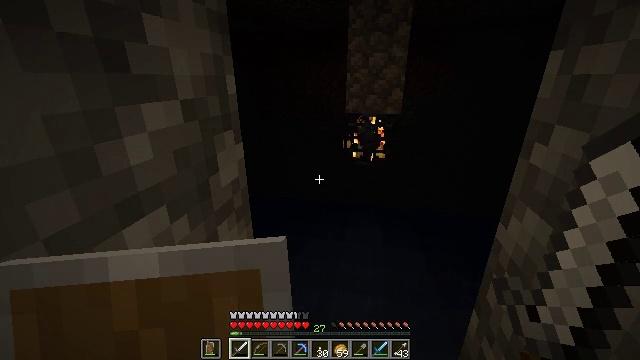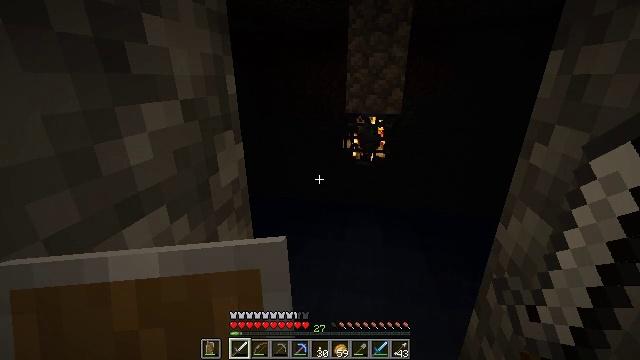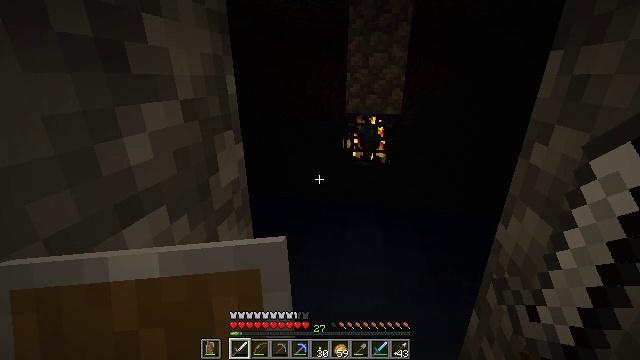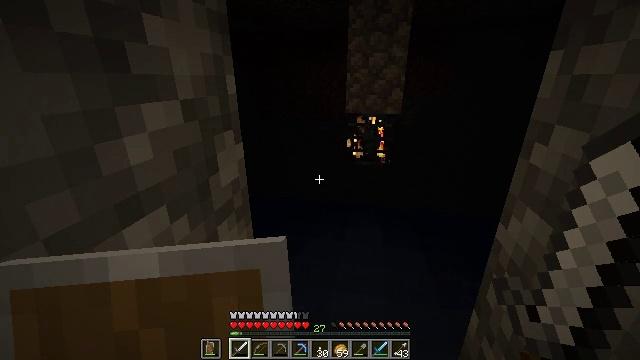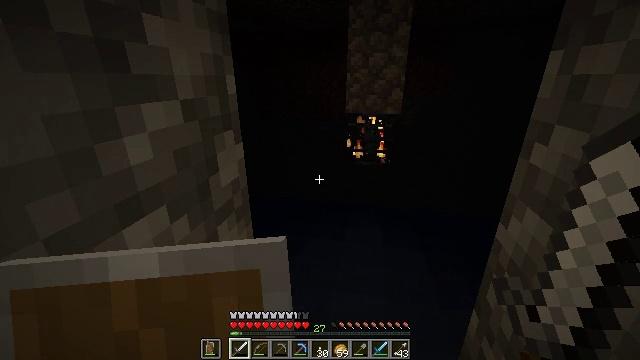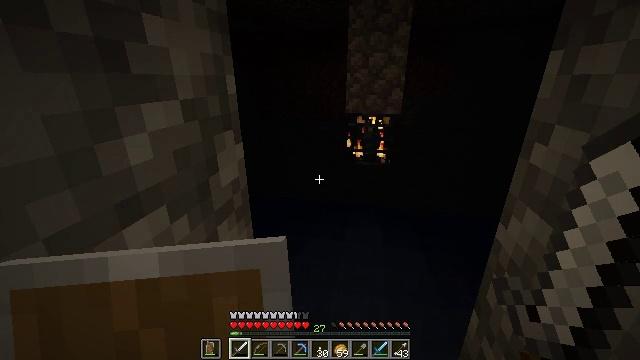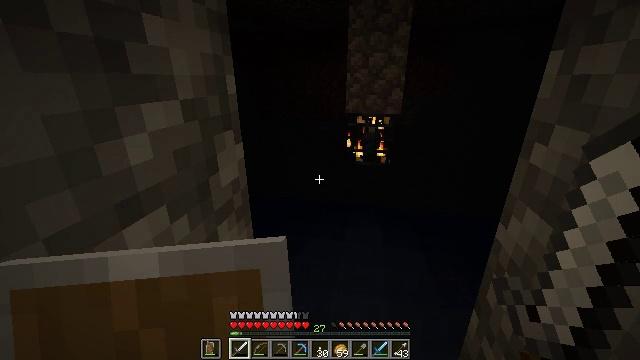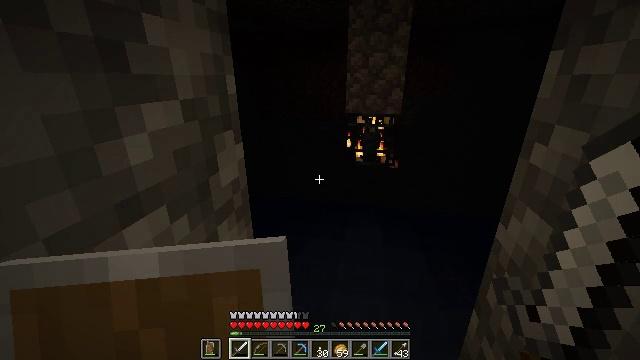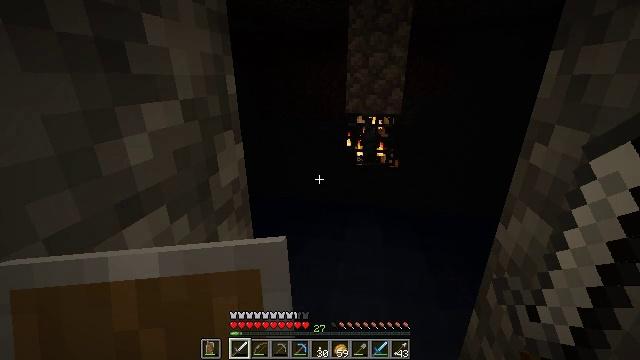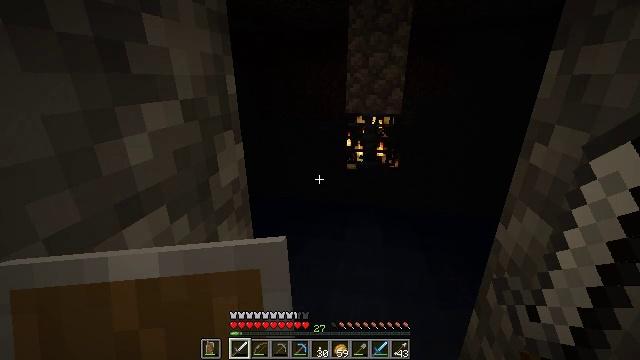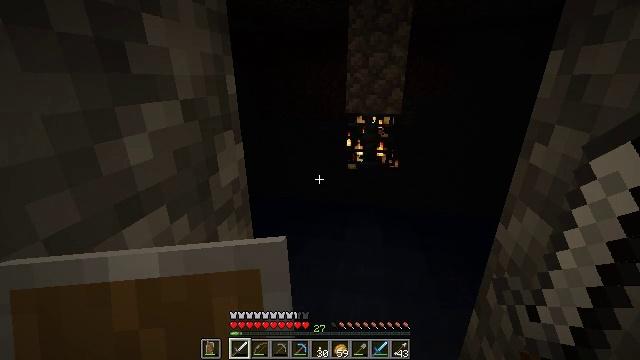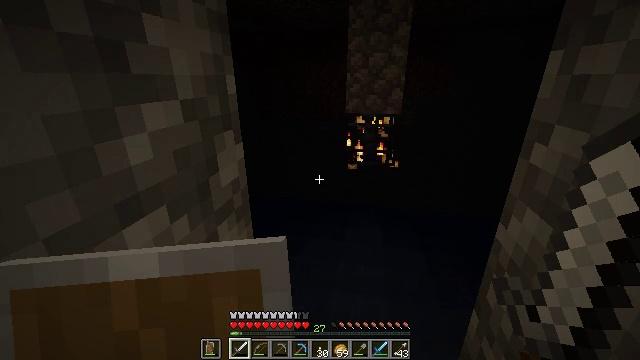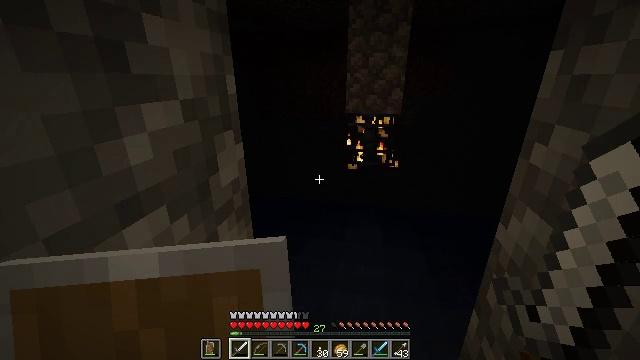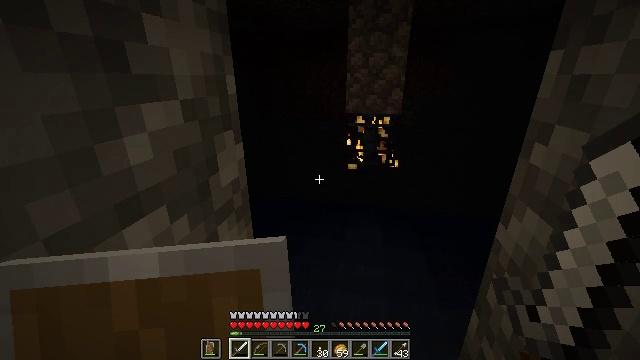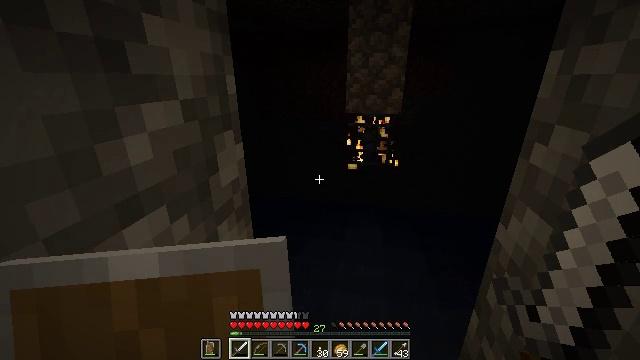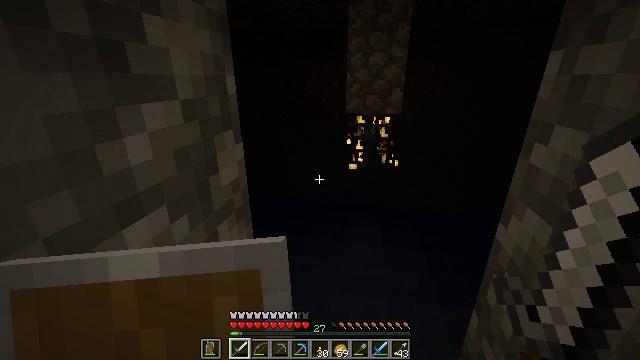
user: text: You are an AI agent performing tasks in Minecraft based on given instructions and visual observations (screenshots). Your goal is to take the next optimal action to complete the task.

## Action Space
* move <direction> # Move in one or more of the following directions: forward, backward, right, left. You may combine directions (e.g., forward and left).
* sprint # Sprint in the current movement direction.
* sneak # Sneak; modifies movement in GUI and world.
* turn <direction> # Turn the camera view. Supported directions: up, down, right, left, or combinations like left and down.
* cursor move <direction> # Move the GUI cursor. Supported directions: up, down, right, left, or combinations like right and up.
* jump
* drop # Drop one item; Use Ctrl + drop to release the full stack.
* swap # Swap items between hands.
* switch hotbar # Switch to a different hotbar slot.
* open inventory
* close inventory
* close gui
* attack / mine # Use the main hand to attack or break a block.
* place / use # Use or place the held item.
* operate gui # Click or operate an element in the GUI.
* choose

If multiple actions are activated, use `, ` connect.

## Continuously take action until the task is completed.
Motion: motion action
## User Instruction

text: Drop an iron sword.
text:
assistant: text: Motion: no_op
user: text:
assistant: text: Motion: no_op
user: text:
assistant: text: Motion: no_op
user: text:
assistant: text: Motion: no_op
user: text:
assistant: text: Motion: no_op
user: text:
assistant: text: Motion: no_op
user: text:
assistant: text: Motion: no_op
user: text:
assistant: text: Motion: no_op
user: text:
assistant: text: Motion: no_op
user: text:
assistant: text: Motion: no_op
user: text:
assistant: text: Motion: no_op
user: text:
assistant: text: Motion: no_op
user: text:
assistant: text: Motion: no_op
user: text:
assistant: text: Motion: no_op
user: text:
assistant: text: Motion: no_op
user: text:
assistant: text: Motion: no_op
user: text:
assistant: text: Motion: no_op
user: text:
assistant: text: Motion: no_op
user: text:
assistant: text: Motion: no_op
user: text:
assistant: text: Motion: no_op
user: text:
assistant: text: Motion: no_op
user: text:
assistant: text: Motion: no_op
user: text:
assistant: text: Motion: no_op
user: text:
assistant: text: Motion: no_op
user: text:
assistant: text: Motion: no_op
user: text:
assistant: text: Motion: no_op
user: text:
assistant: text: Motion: no_op
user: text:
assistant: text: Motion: no_op
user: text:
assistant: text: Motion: no_op
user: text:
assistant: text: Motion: no_op